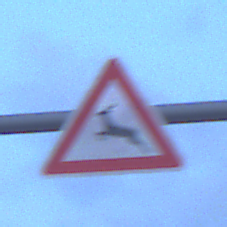
Verkehrszeichen: WildwechselRechts
Umgebung: Outdoor, Urban
Tageszeit: Dawn
Wetter: PartlyCloudy
Licht: Natural
Jahreszeit: NotSpecified
Kontrast: LowContrast